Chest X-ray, AP view. Patient: 67 years old, sex F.
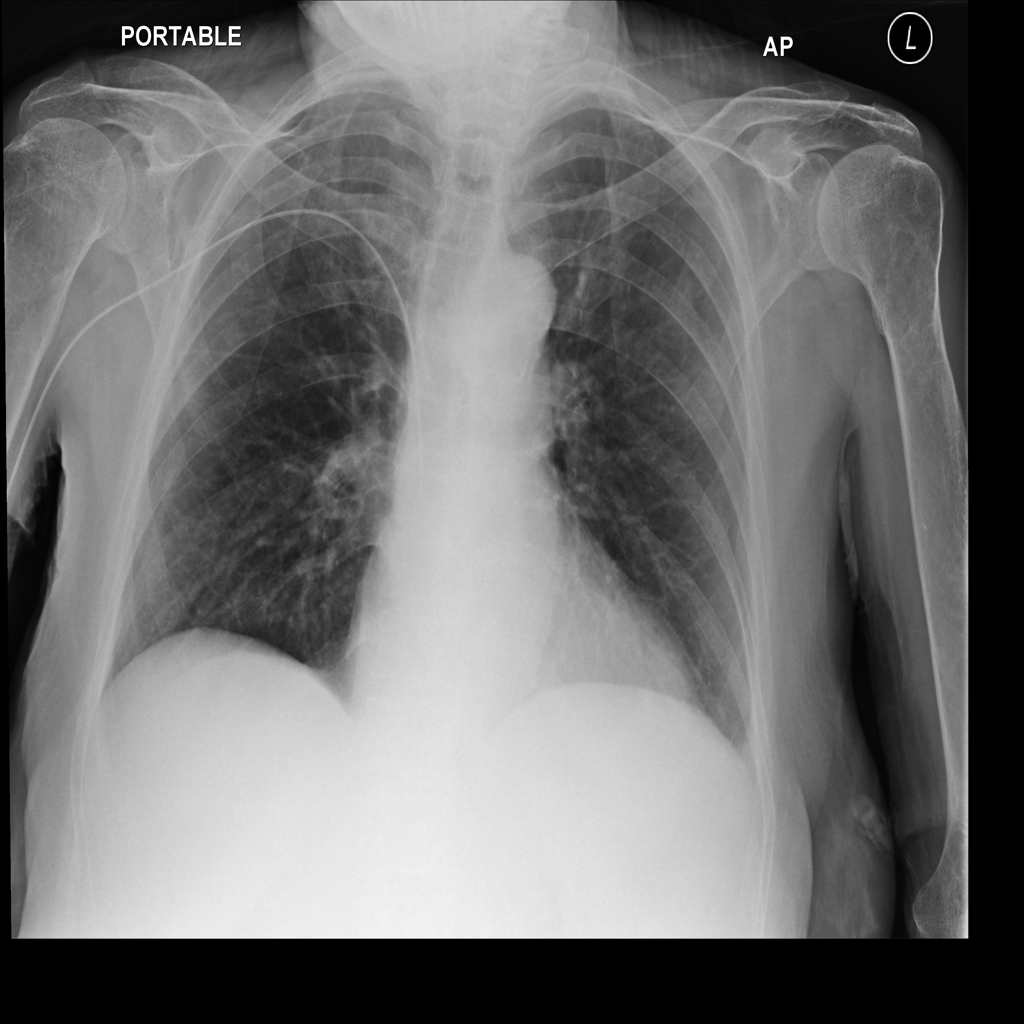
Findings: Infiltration